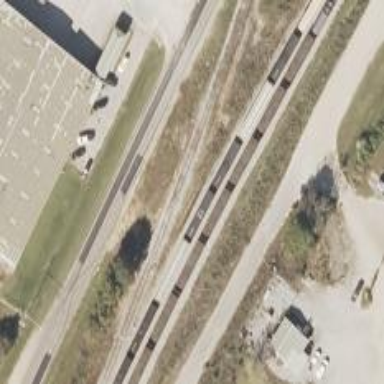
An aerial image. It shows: Railway spur service.